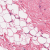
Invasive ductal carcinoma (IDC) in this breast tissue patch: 0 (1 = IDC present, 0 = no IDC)